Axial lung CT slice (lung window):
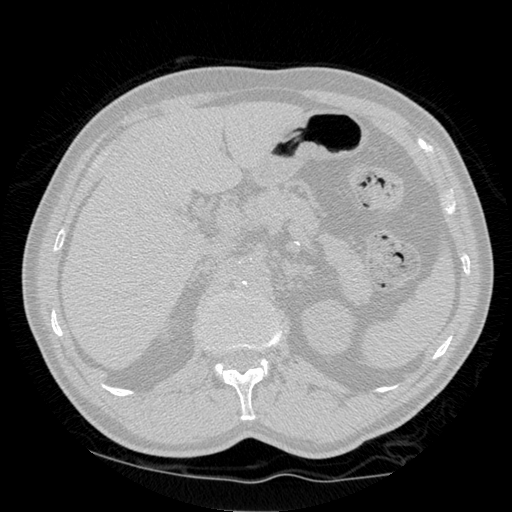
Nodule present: no